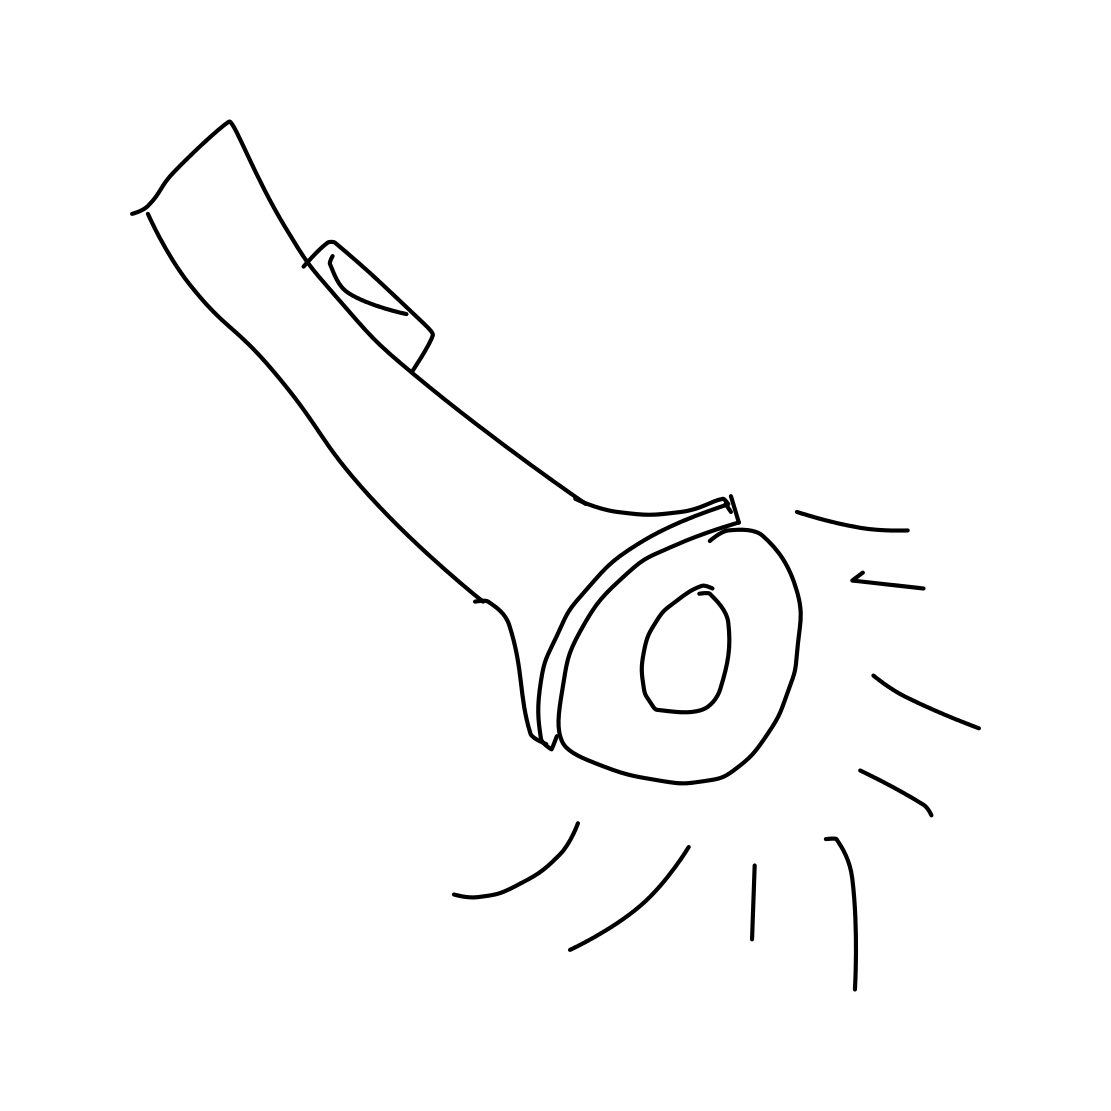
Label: flashlight